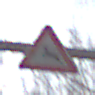
Verkehrszeichen: WildwechselRechts
Umgebung: Outdoor, Nature
Tageszeit: MorningAfternoon
Wetter: Clear
Licht: Natural
Jahreszeit: Winter
Kontrast: HighContrast